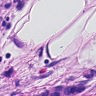
Metastatic tissue present: yes